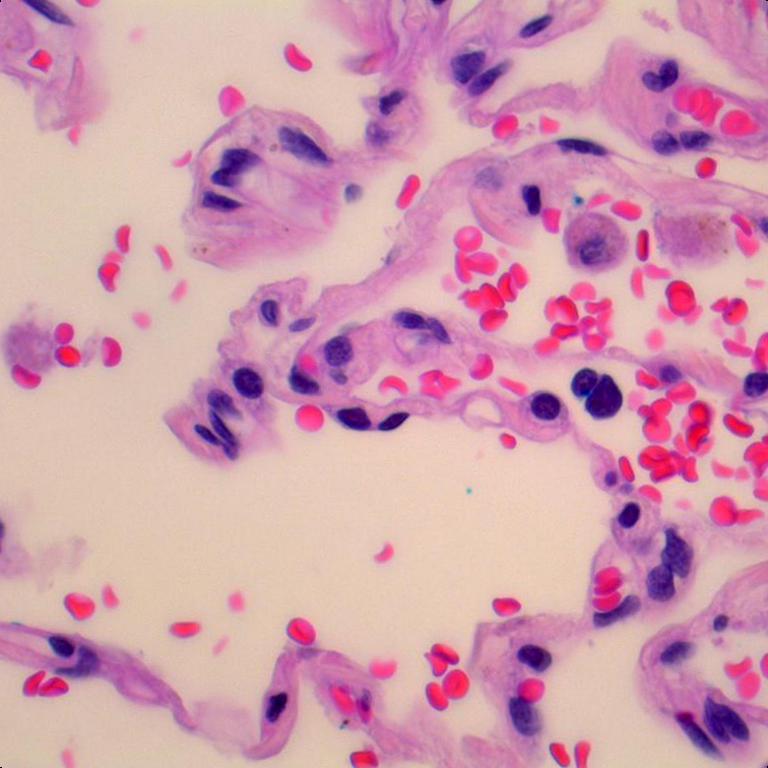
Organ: lung
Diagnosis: benign